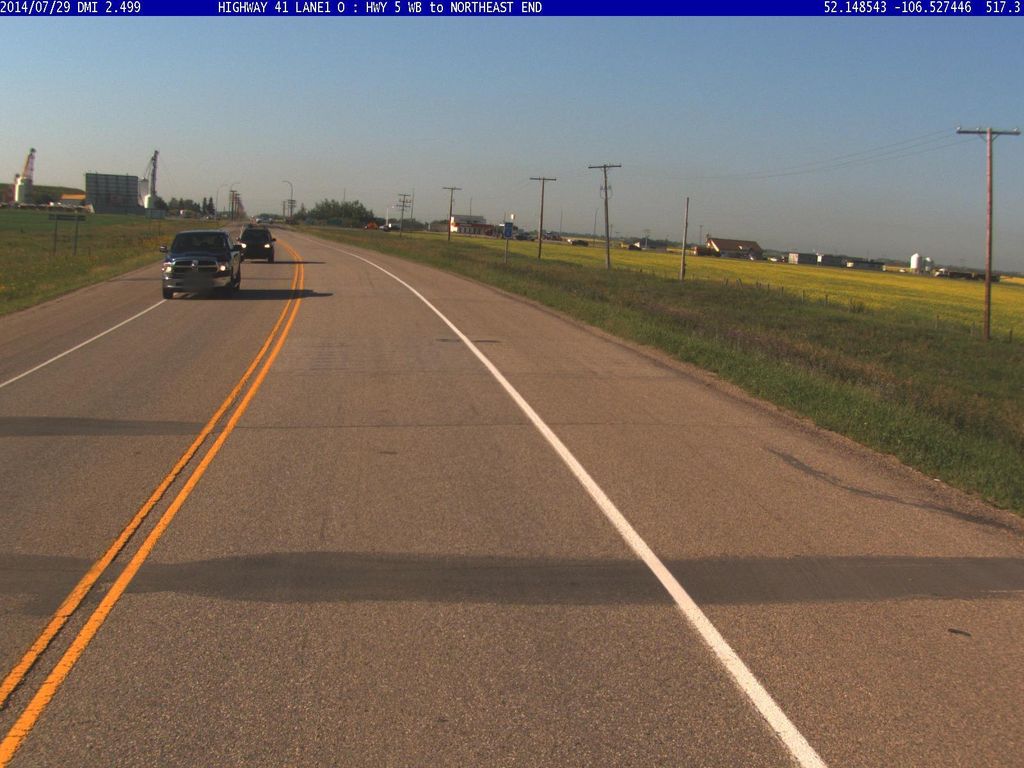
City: saskatoon